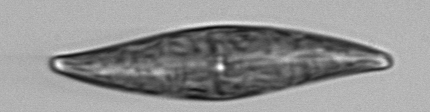
Label: Pleurosigma